Question: I created a simple stick man in a Windows Form User-Control (consisting of a radio button and three labels and one progress bar).
I set the back-color of the new user-control to transparent so that when I drag it onto my form, it blends with other colors and drawings on the form.
I am not getting what I'm trying to achieve.
Here is the picture:

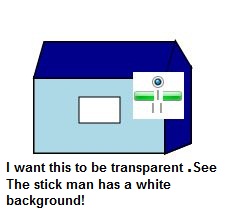
Answer: UserControl already supports this, its ControlStyles.SupportsTransparentBackColor style flag is already turned on. All you have to do is set the BackColor property to Color.Transparent.
Next thing you have to keep in mind in that this transparency is simulated, it is done by asking the Parent of the control to draw itself to produce the background. So what is important is that you get the Parent set correctly. That's a bit tricky to do if the parent is not a container control. Like a PictureBox. The designer will make the Form the parent so you will see the form's background, not the picture box. You'll need to fix that in code, edit the form constructor and make it look similar to this:
'''
var pos = this.PointToScreen(userControl11.Location);
userControl11.Parent = pictureBox1;
userControl11.Location = pictureBox1.PointToClient(pos);
'''